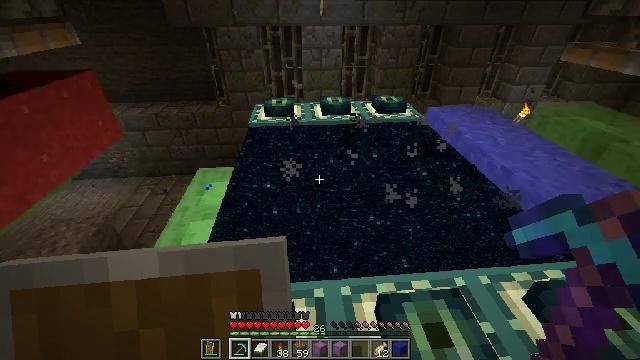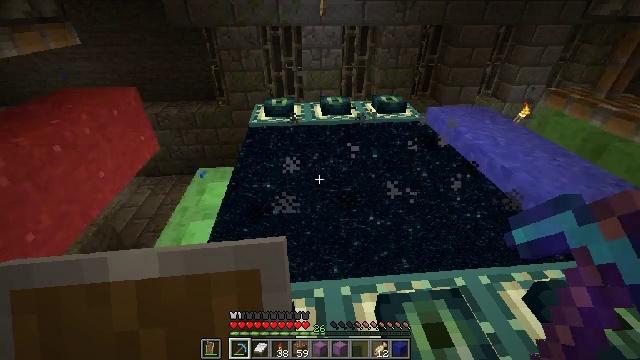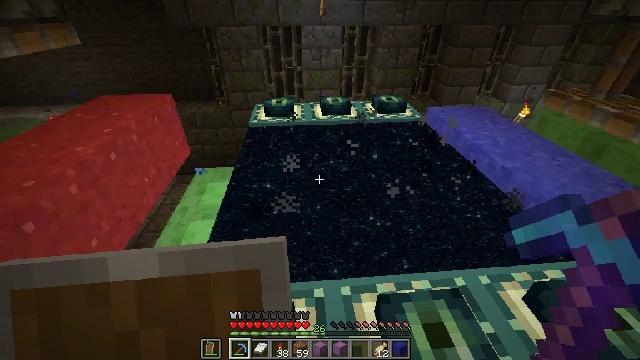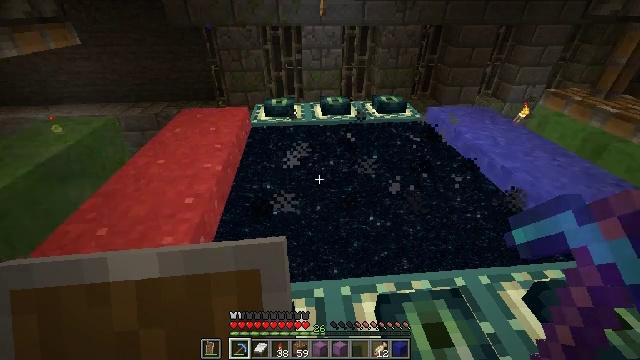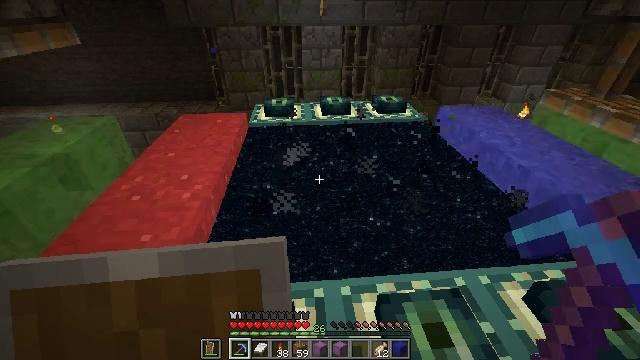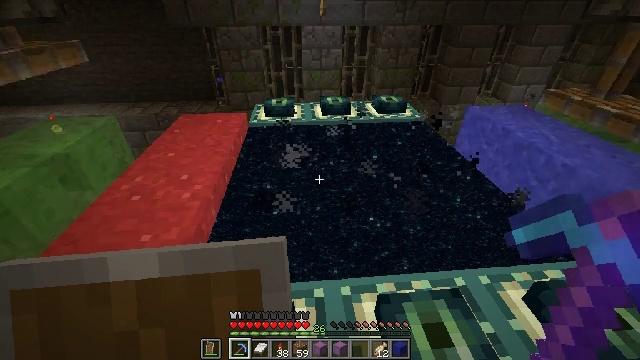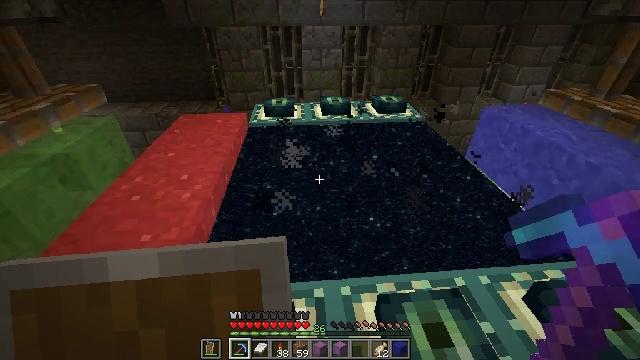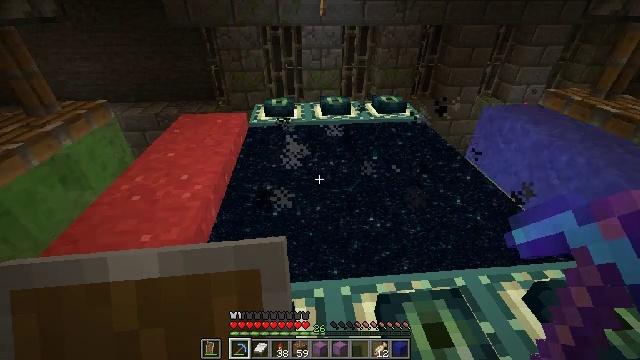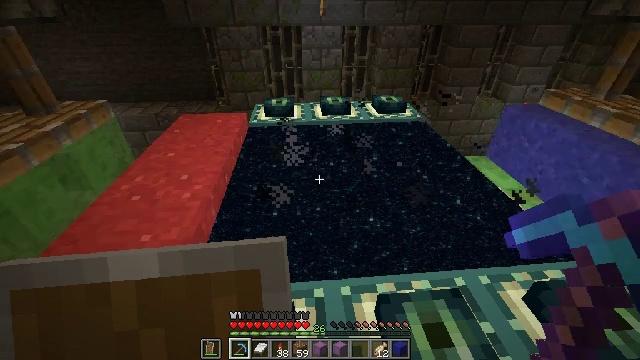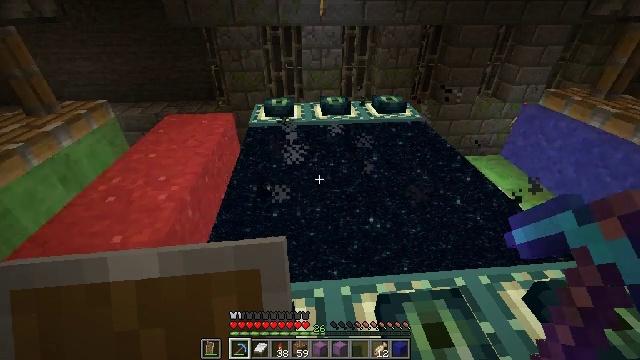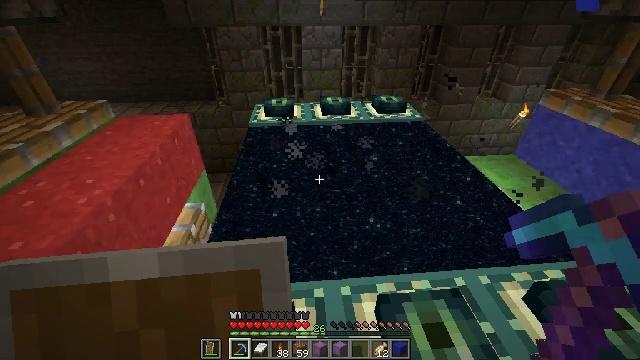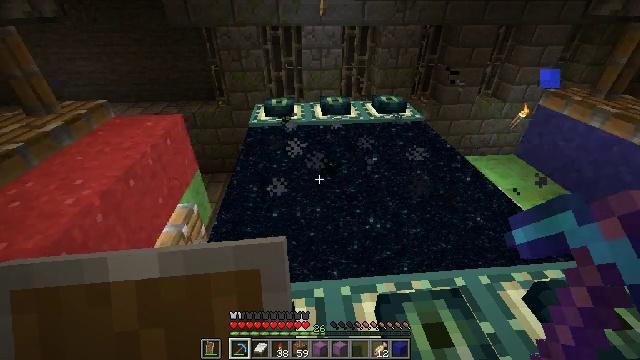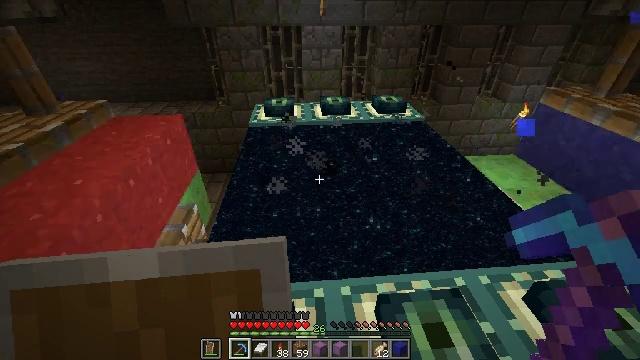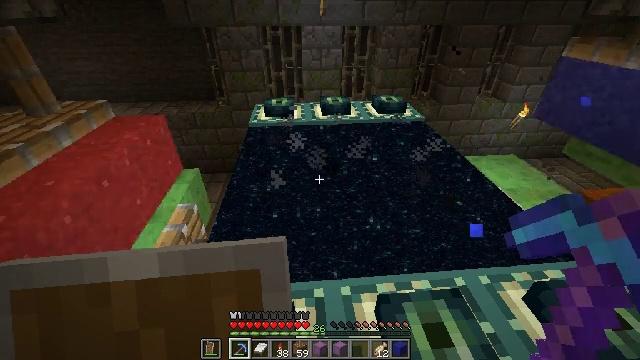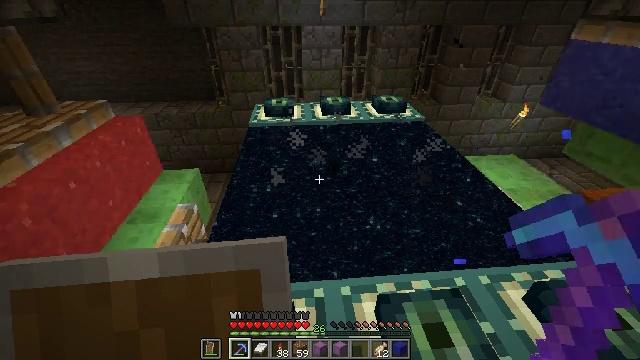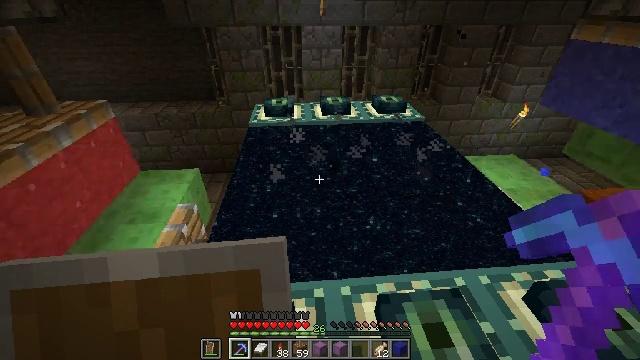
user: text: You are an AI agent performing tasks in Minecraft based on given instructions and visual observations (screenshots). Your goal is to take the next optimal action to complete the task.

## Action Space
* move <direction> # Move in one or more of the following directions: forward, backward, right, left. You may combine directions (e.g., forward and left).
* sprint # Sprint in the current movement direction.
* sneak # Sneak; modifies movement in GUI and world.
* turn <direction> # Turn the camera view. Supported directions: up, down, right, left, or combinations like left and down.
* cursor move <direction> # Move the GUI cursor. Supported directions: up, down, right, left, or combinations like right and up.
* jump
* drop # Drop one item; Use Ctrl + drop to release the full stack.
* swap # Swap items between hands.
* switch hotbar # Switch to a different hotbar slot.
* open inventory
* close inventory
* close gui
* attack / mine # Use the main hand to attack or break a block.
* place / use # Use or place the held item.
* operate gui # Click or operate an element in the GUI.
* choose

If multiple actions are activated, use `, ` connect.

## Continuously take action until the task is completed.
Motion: motion action
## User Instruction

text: Attack the ground to get blue concrete powder.
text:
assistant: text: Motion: no_op
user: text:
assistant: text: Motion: no_op
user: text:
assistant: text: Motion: no_op
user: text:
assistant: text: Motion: no_op
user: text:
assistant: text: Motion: no_op
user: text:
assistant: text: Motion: no_op
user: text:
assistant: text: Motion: no_op
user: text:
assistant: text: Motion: no_op
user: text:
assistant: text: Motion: no_op
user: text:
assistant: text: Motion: no_op
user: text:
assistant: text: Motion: no_op
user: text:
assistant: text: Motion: no_op
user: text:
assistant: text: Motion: no_op
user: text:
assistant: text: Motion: no_op
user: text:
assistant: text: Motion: no_op
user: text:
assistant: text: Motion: no_op
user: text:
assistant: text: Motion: no_op
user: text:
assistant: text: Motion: no_op
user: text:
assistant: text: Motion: no_op
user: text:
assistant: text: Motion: no_op
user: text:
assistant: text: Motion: no_op
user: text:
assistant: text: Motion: no_op
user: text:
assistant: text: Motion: no_op
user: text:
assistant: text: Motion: no_op
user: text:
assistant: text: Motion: no_op
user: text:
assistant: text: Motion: no_op
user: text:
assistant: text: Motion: no_op
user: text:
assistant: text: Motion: no_op
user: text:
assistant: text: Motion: no_op
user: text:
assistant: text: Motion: no_op